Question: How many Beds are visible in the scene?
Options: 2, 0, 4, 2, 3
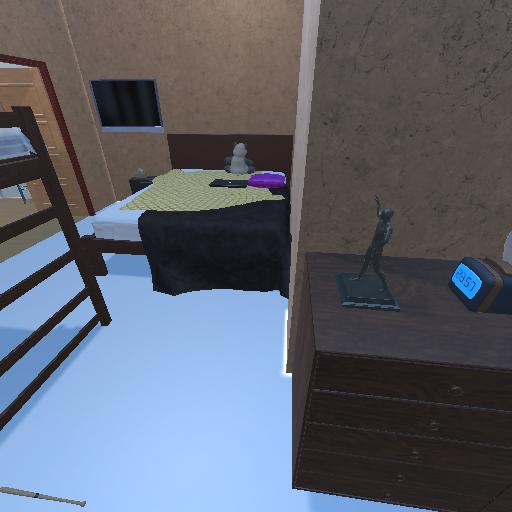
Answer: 2